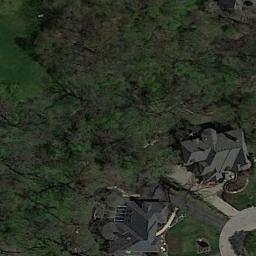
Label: sparse_residential